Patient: sex M, age 60
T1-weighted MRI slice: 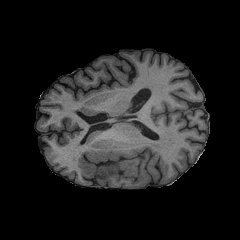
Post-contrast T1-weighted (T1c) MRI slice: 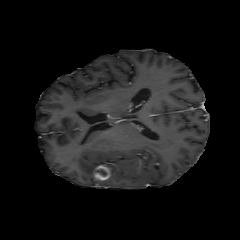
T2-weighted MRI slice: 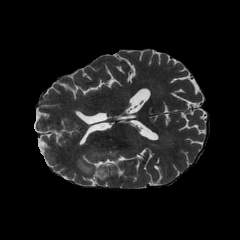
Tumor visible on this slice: yes
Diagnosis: Glioblastoma, IDH-wildtype
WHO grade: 4